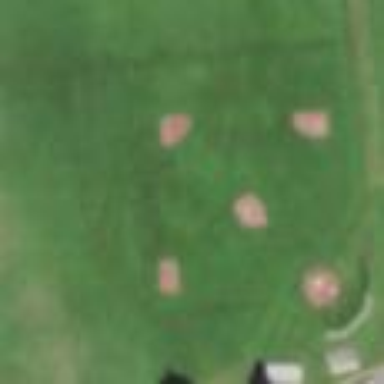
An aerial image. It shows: Baseball pitch for leisure land activities.